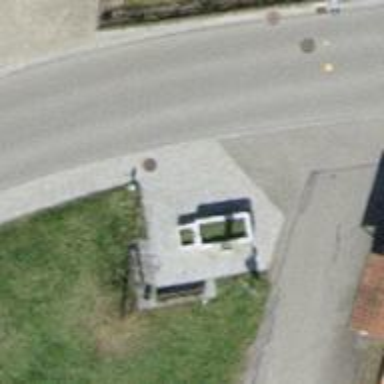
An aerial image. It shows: Drinking water fountain.